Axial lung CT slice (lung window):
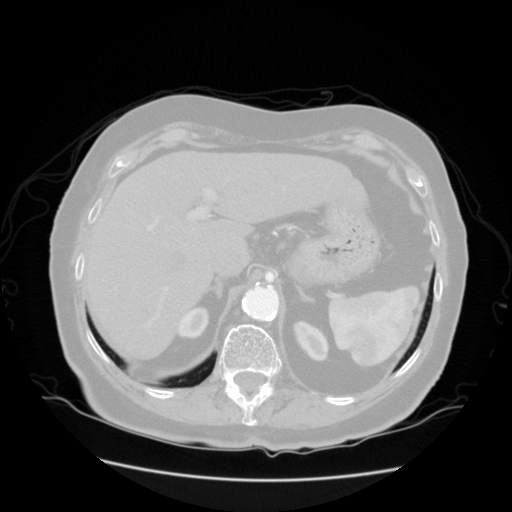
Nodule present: no